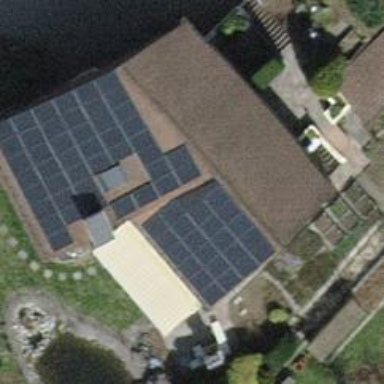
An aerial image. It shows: Small solar photovoltaic generator installed on roof.